Question: I am trying to build a macro that loops through a range of values within colA and check if they exist with another workbook. In one of them I would like to mark it "Worked"/"Not Worked"

Any guidance on where to start?
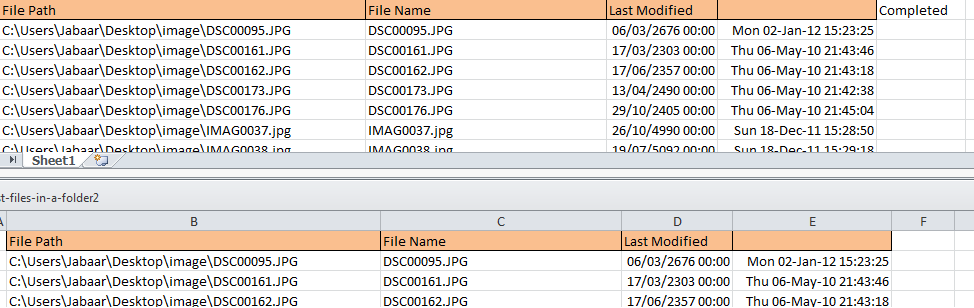
Answer: ## Example
Here is an example of what you're looking for. Remember that both the workbooks have to be opened in the same instance of Excel.
'''
Sub check()
Dim i As Integer, k As Integer, j As Integer 'Define your counting variables
Dim Report1 As Worksheet, bReport As Workbook, Report2 As Worksheet, bReport2 As Workbook 'Define your workbook/worksheet variables
Set Report1 = Excel.ActiveSheet 'Assign active worksheet to report1
Set bReport = Report1.Parent 'Assign the workbook of report 1 to breport
On Error GoTo wbNotOpen 'If an error occurs while accessing the named workbook, send to the "wbNotOpen" line.
Set bReport2 = Excel.Workbooks("otherworkbookname.xlsm") 'Assign the other workbook which you are cross-referencing to the bReport2 variable.
Set Report2 = bReport2.Worksheets("otherworksheetname") 'Do the same with the worksheet.
On Error GoTo 0 'Reset the error handler (to undo the wbNotOpen line.)
k = Report1.UsedRange.Rows.Count 'Get the last used row of the first worksheet.
j = Report2.UsedRange.Rows.Count 'Get the last used row of the second worksheet.
For i = 2 To k 'Loop through the used rows of the first worksheet. I started at "2" to omit the header.
'Next, I used the worksheet function "countIf" to quickly check if the value exists in the given range. This way we don't have to loop through the second worksheet each time.
If Application.WorksheetFunction.CountIf(Report2.Range(Report2.Cells(2, 1), Report2.Cells(j, 1)), Report1.Cells(i, 1).Value) > 0 Then
Report1.Cells(i, 5).Value = "Worked" 'If the value was found, enter "Worked" into column 5.
Else
Report1.Cells(i, 5).Value = "Not worked" 'If the value wasn't found, enter "Not worked" into column 5.
End If
Next i
Exit Sub
'This is triggered in the event of an error while access the "other workbook".
wbNotOpen:
MsgBox ("Workbook not open. Please open all workbooks then try again.")
Exit Sub
End Sub
'''
---
This link also includes steps that tell how to check if a cell exists in another workbook. The comments are useful.
- <URL>